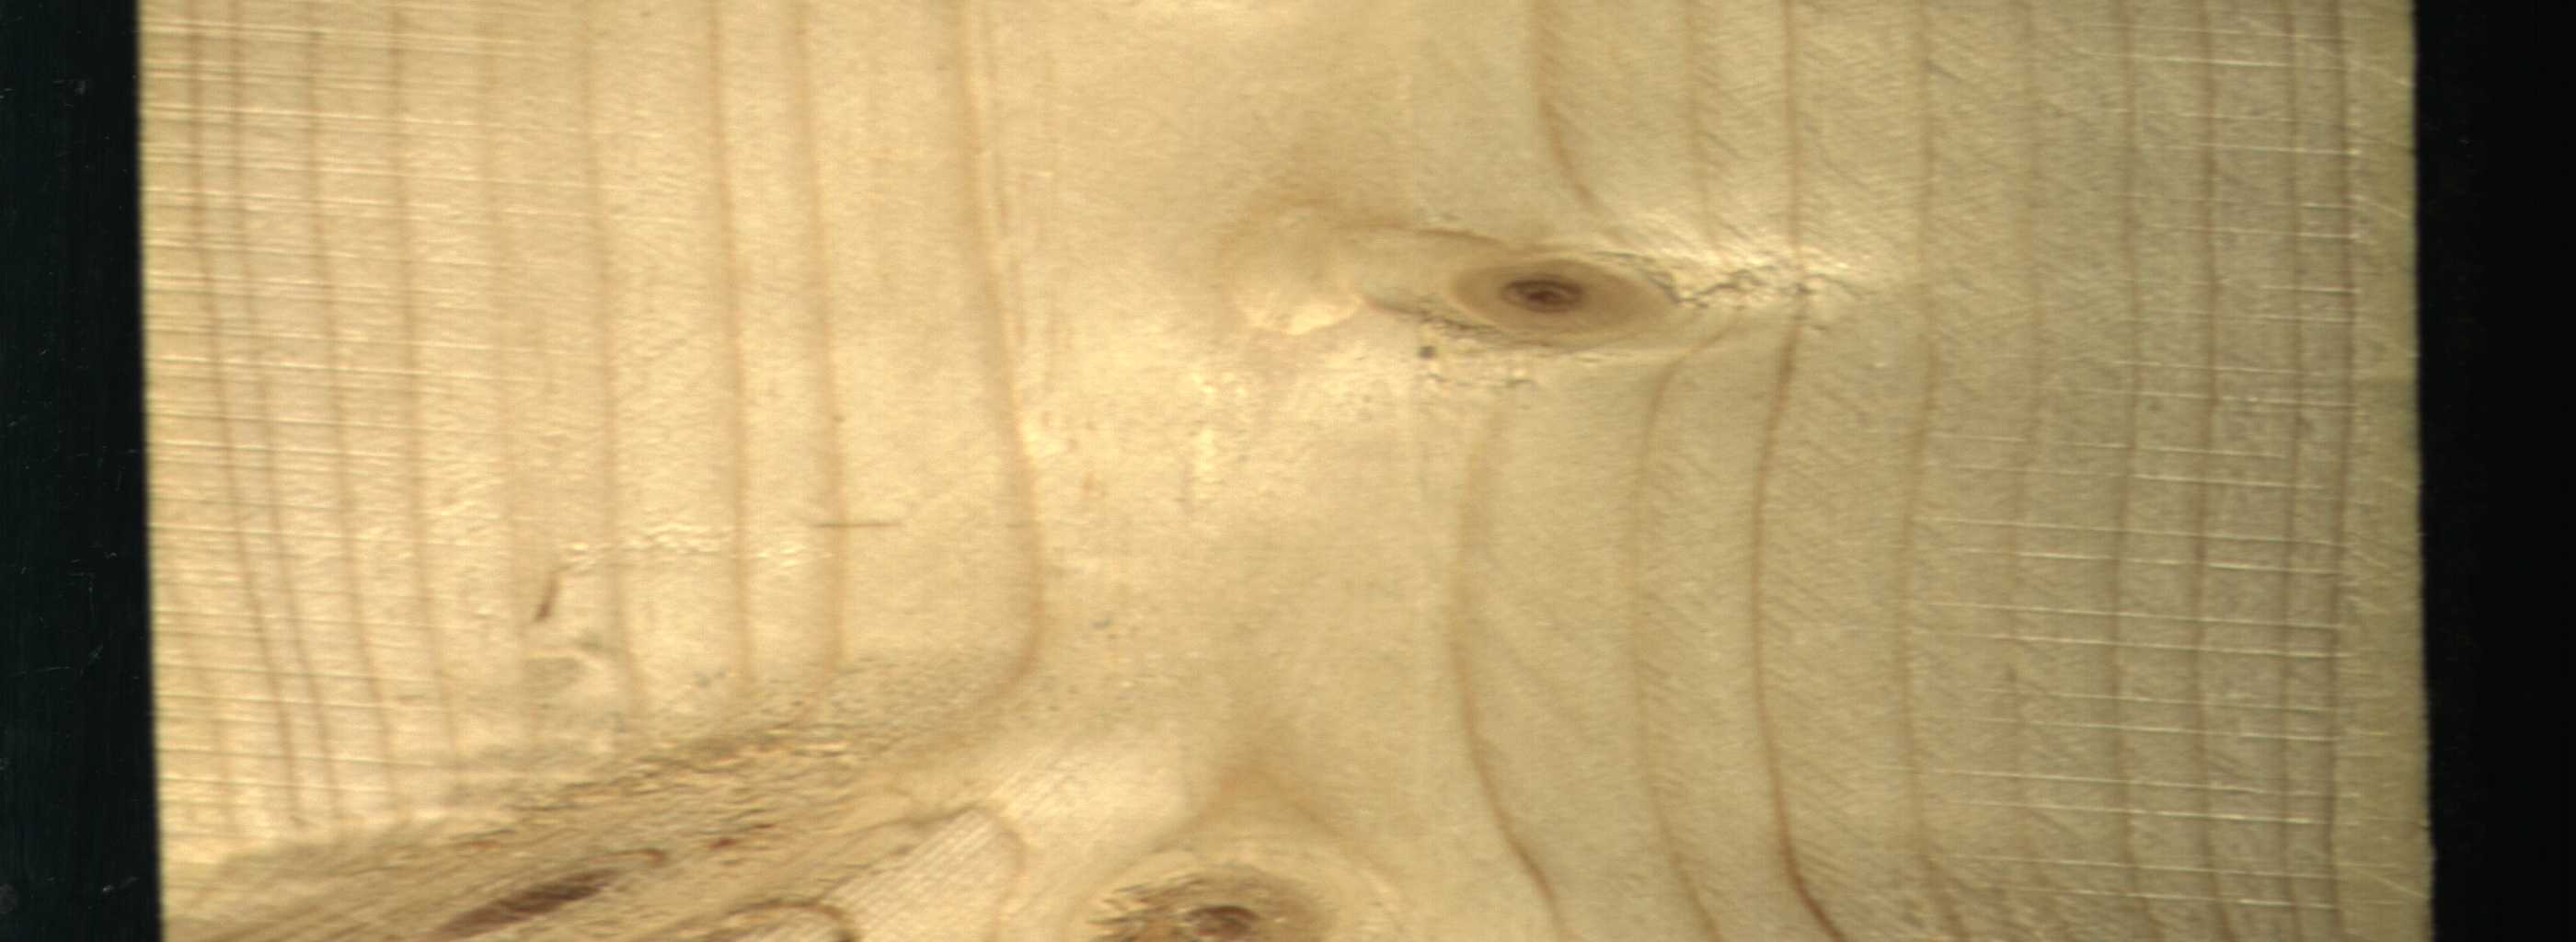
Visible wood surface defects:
Live_Knot
Live_Knot
Live_Knot
Live_Knot